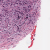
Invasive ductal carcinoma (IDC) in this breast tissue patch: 0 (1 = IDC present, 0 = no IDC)